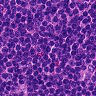
Metastatic tissue present: no